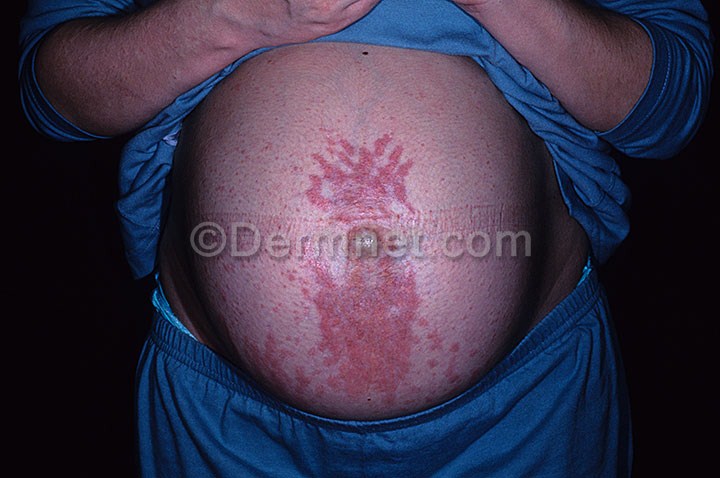
Disease: Urticaria Hives